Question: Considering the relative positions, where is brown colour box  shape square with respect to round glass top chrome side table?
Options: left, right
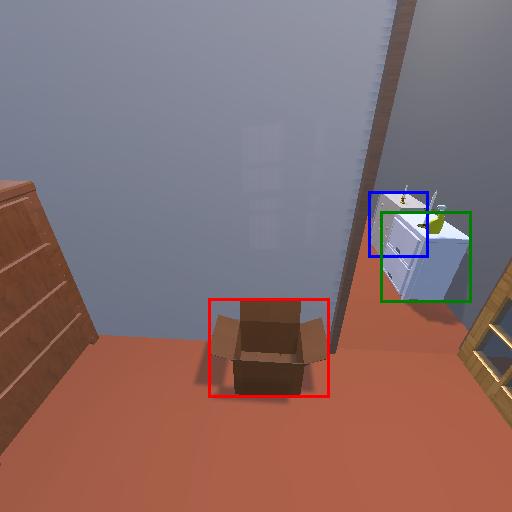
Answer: left